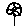
Label: flower